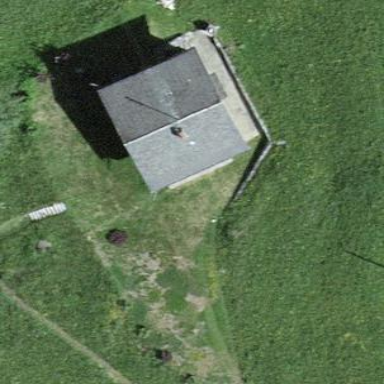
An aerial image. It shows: Detached building.